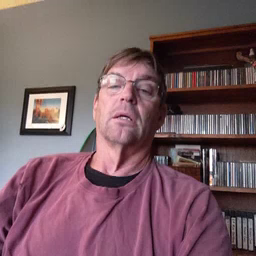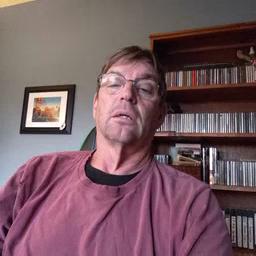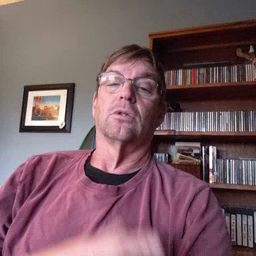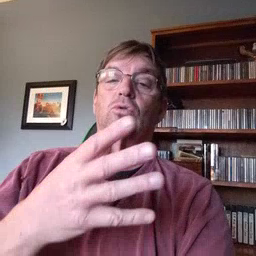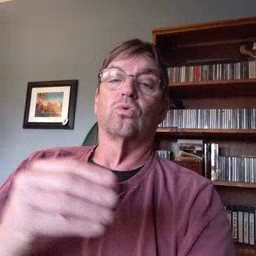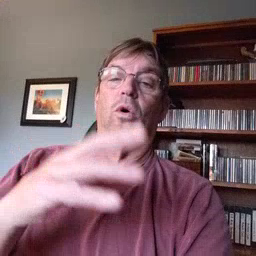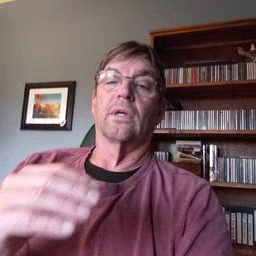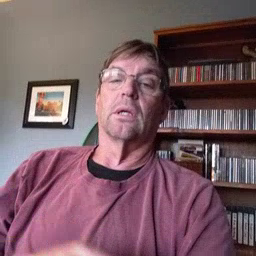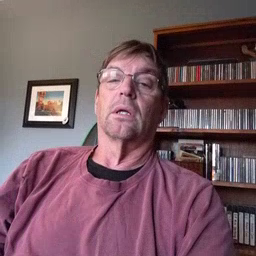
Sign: story